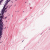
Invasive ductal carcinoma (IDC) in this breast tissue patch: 0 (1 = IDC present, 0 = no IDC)